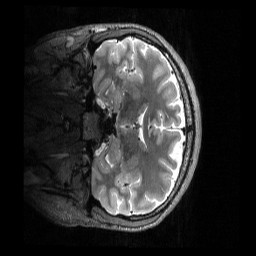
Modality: T2w
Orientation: coronal
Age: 25
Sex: male
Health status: ill
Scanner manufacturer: siemens
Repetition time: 3.2 s